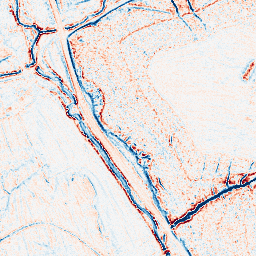
Category: edge_preserving
Decomposition family: anisotropic_diffusion
Decomposition parameters: iterations: 10
kappa: 30
gamma: 0.1
Upsampling method: sinc_blackman
Upsampling parameters: scale: 2
kernel_size: 8
Upsampling scale: 2